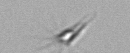
Label: Calciopappus